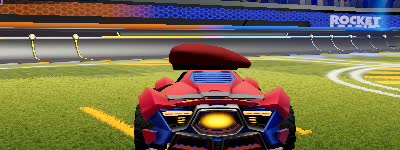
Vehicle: werewolf